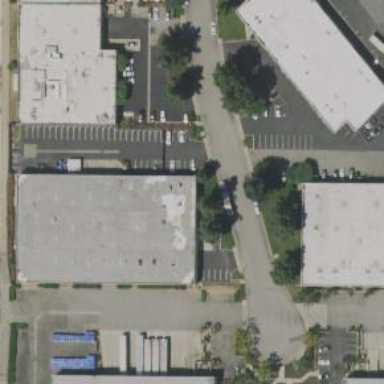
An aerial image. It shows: Warehouse building.